Interaction volume radius: 5 \u00c5
Interaction volume height: 25 \u00c5
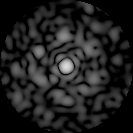
Disorder parameter: 0.7502